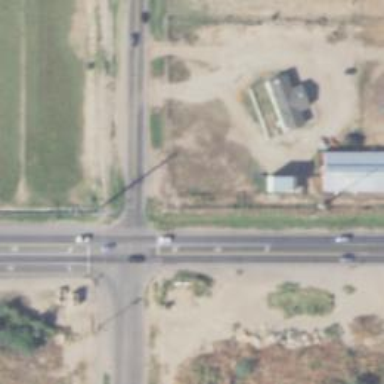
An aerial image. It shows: Secondary road.